Field crop: maize
Growth stage: 1
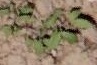
Species: convolvulus